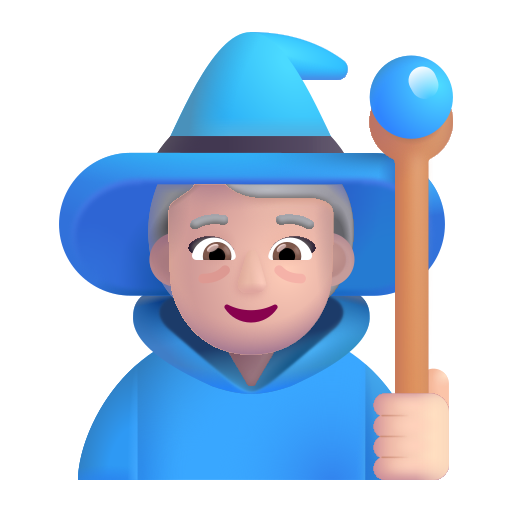
woman mage color light